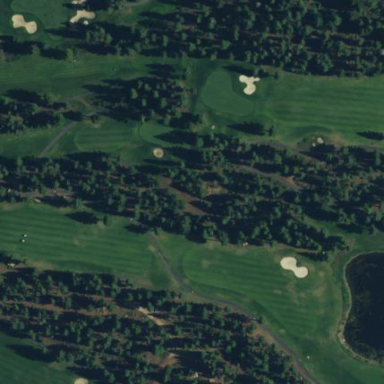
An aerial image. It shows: Rough area on grassy golf course.